Question: I am working on java, spring web based project where i want to integrate PayPal using Website Payments Pro.
enables you to accept both debit and credit cards directly from your sit. (using without pay pal account)
enables you to accept payments from PayPal accounts in addition to debit and credit cards.
Any work tutorials for above both implementions ?

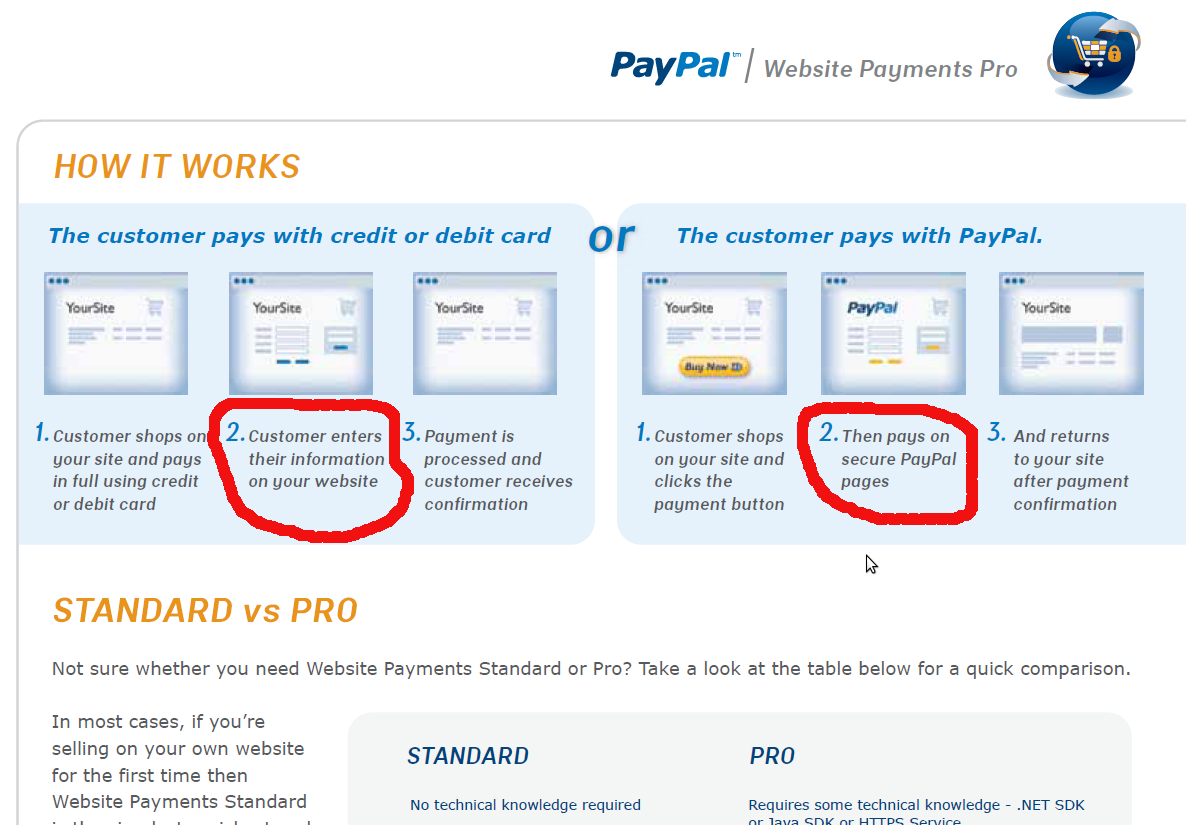
Answer: I've implemented Website Payments Pro on our eCommerce site. All of the documentation can be found on PayPal's website <URL>.
In particular, check out the <URL>, the sample code, and the Sandbox User's Guide for testing.